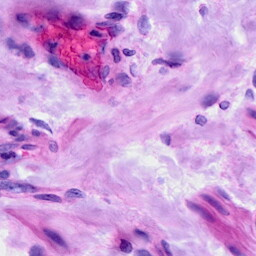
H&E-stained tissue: Ovarian